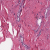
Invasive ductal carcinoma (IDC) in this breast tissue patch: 0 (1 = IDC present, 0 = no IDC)